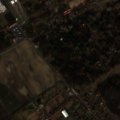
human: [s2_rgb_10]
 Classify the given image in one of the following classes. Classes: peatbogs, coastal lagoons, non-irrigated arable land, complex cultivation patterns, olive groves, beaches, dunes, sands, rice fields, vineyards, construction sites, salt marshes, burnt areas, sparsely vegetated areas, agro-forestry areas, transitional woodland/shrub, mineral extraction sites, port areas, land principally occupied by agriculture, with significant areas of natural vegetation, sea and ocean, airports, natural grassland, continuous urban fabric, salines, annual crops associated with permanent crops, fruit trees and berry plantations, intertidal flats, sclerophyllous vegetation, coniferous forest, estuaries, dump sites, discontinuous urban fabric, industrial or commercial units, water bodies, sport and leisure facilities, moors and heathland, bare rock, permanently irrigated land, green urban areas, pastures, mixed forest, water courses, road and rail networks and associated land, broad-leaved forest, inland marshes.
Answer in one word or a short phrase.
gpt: discontinuous urban fabric, road and rail networks and associated land, non-irrigated arable land, fruit trees and berry plantations, land principally occupied by agriculture, with significant areas of natural vegetation, broad-leaved forest